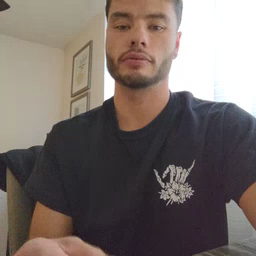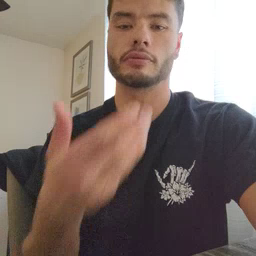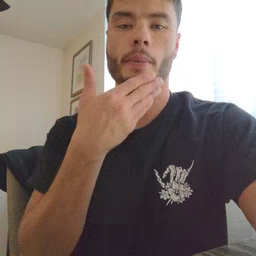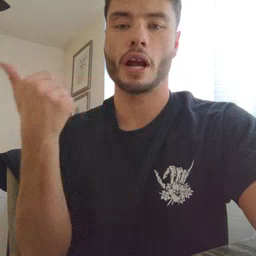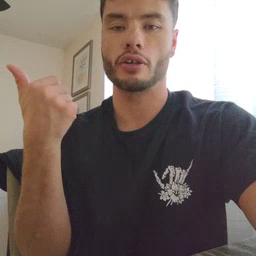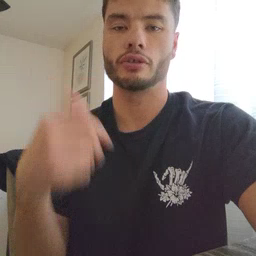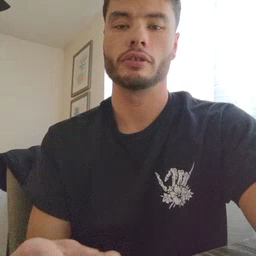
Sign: better